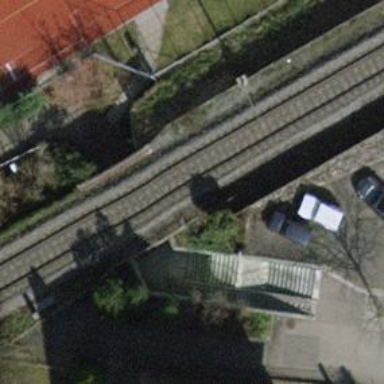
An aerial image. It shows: Footway tunnel with asphalt surface.